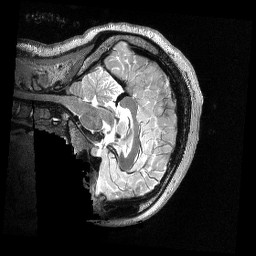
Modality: T2w
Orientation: sagittal
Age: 20
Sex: female
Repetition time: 3.2 s
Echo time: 0.563 s